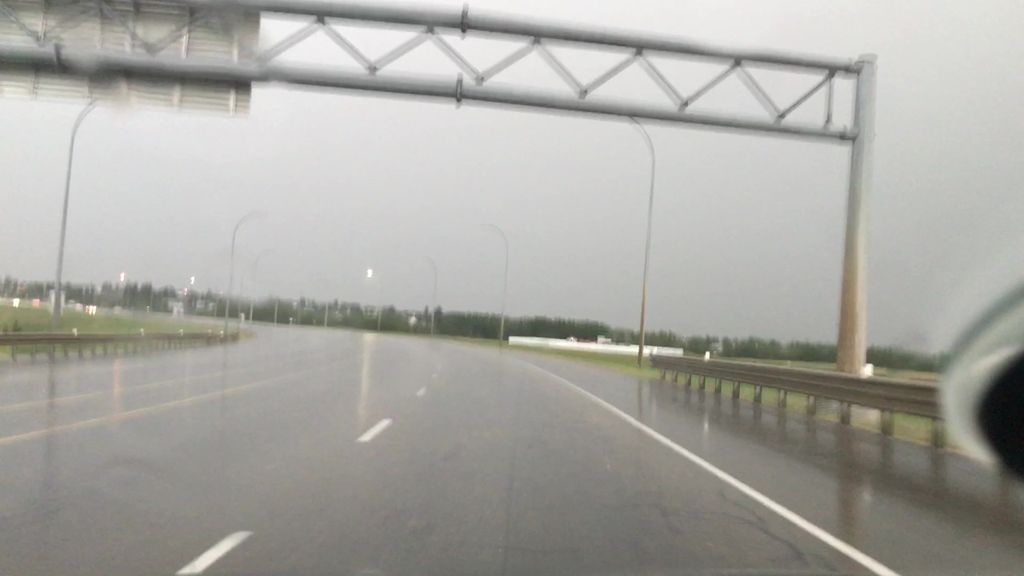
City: edmonton